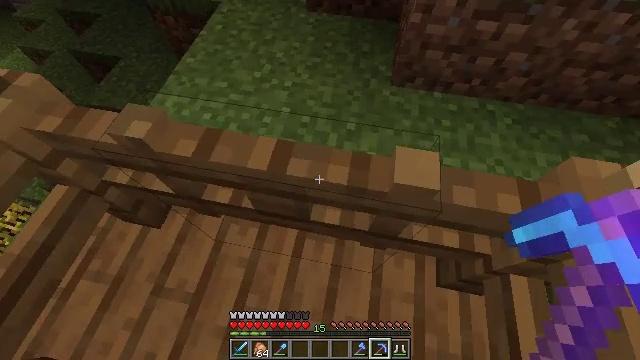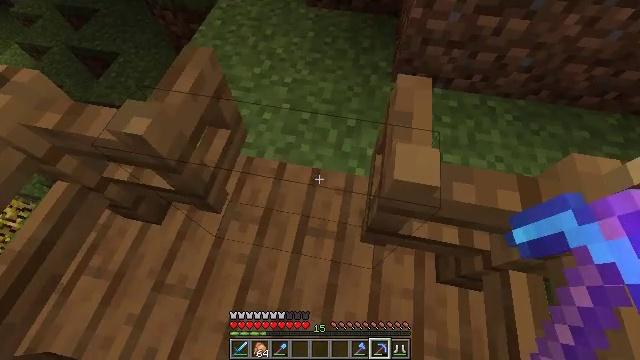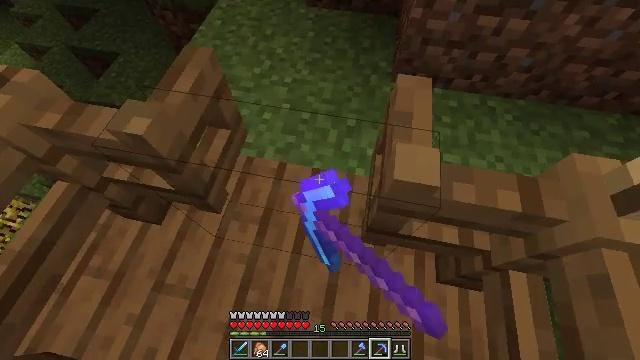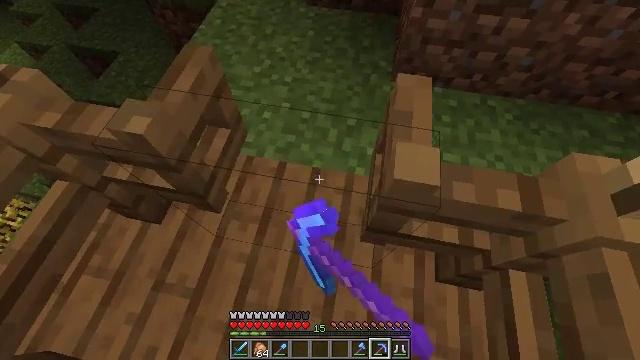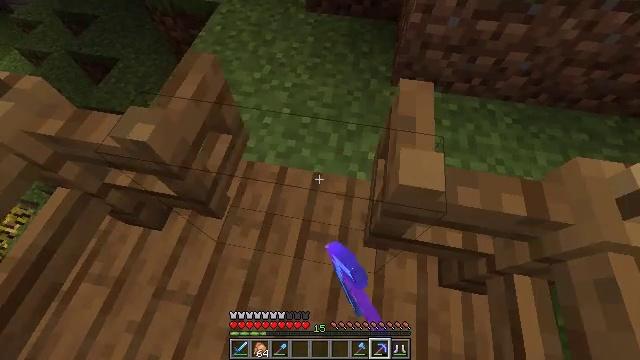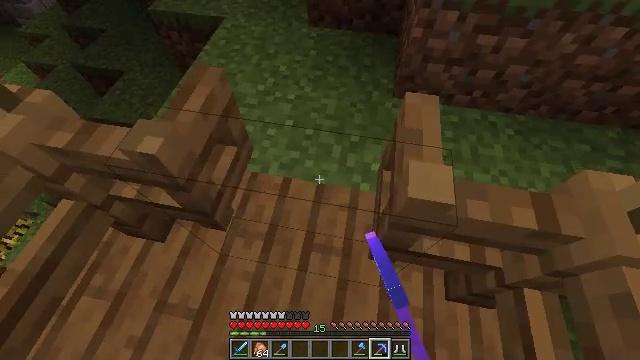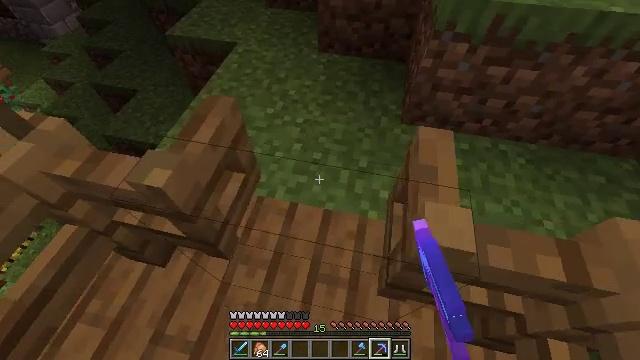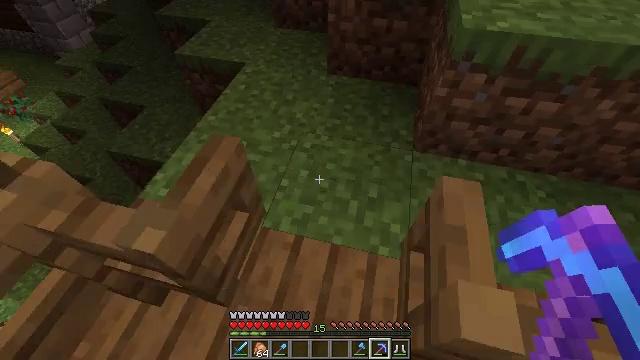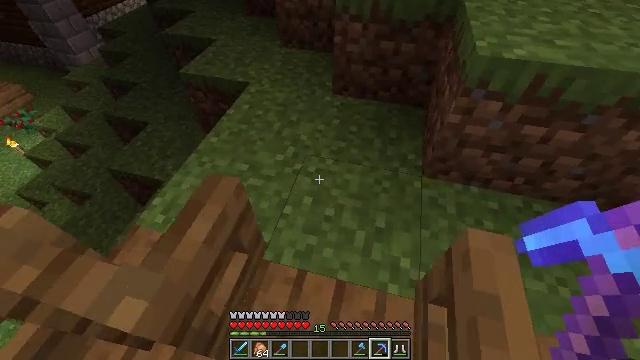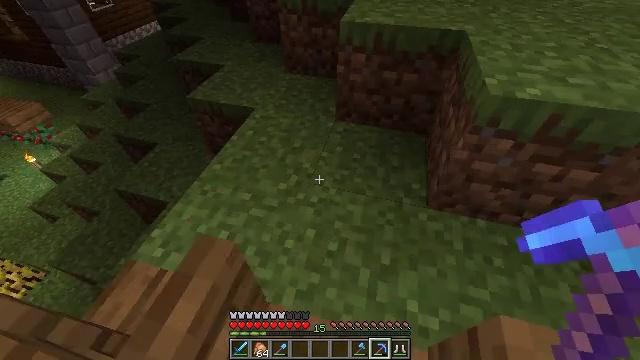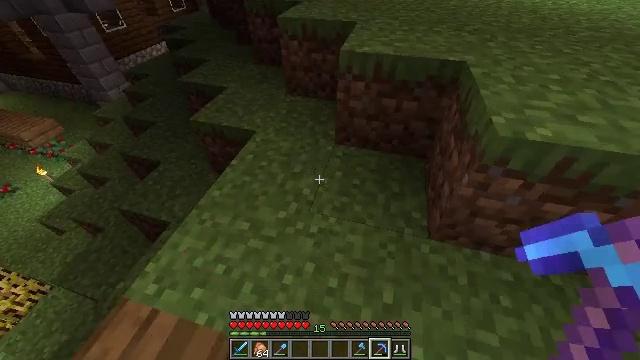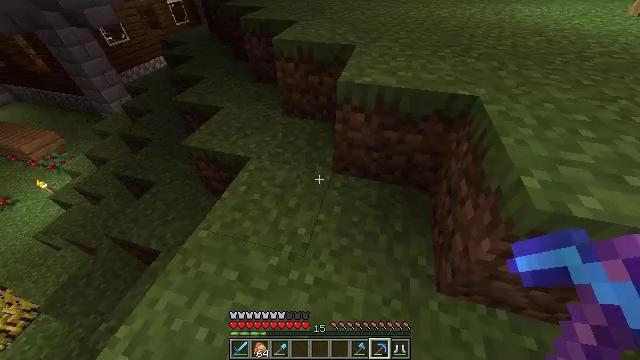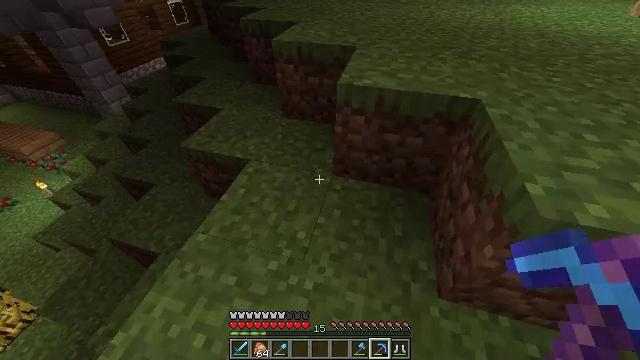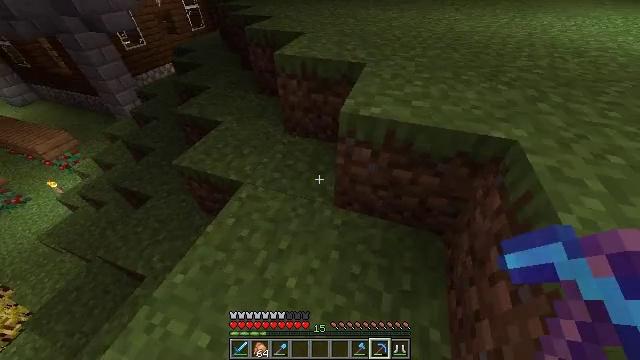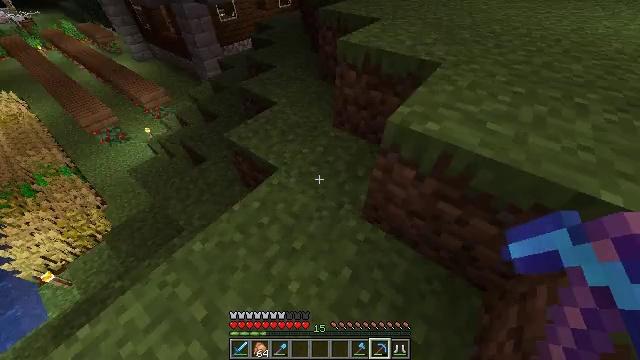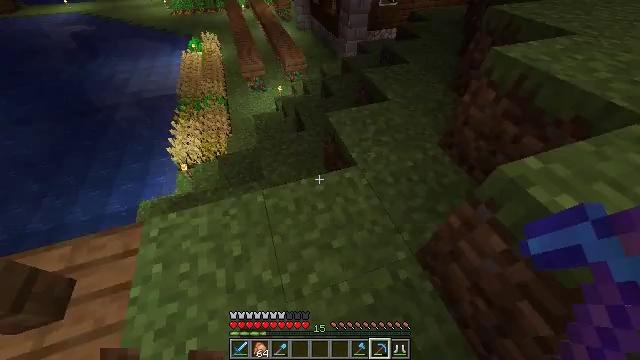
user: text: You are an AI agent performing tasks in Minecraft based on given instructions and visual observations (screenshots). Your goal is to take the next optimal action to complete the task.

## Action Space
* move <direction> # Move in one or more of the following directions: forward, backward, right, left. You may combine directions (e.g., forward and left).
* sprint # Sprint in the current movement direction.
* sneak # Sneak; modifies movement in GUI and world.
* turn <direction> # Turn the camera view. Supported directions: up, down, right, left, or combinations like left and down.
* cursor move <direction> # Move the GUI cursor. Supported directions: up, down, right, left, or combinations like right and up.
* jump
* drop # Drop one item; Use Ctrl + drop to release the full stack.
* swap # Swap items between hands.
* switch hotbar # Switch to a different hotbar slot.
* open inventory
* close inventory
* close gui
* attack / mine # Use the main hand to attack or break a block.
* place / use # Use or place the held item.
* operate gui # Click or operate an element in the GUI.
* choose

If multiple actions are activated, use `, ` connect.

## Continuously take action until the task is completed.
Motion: motion action
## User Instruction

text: Gather spruce leaves to collect foliage.
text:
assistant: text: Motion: use / place
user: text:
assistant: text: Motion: use / place
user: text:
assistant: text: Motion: use / place
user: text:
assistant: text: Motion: move forward
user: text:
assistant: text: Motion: move forward, turn up
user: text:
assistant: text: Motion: move forward, turn left and up
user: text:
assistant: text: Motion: move forward, turn left and up
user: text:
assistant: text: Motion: move forward, sprint, turn up
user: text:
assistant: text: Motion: move forward, sprint, turn up
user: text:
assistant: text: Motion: move forward, sprint, turn up
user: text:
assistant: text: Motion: move forward, sprint
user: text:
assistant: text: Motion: move forward
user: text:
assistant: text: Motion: move forward and move right, turn left
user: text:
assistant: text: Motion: move forward and move right, turn left and down
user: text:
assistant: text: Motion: move right, turn left and down
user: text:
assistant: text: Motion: move right, turn left
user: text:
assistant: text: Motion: turn left
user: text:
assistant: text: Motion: turn left
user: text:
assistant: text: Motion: turn left
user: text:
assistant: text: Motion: turn left and up
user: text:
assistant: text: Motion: turn left
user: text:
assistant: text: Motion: no_op
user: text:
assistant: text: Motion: turn left and up
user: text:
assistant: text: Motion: turn left and up
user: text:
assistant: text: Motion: turn left and up
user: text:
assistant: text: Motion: turn left and up
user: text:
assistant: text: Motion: turn up
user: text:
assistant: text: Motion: turn up
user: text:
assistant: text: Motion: no_op
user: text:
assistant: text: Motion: no_op